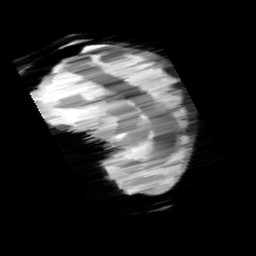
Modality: minIP
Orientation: sagittal
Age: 11
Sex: female
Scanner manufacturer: siemens
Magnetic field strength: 3 T
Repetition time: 0.027 s
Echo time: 0.02 s